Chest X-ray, AP view. Patient: 54 years old, sex M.
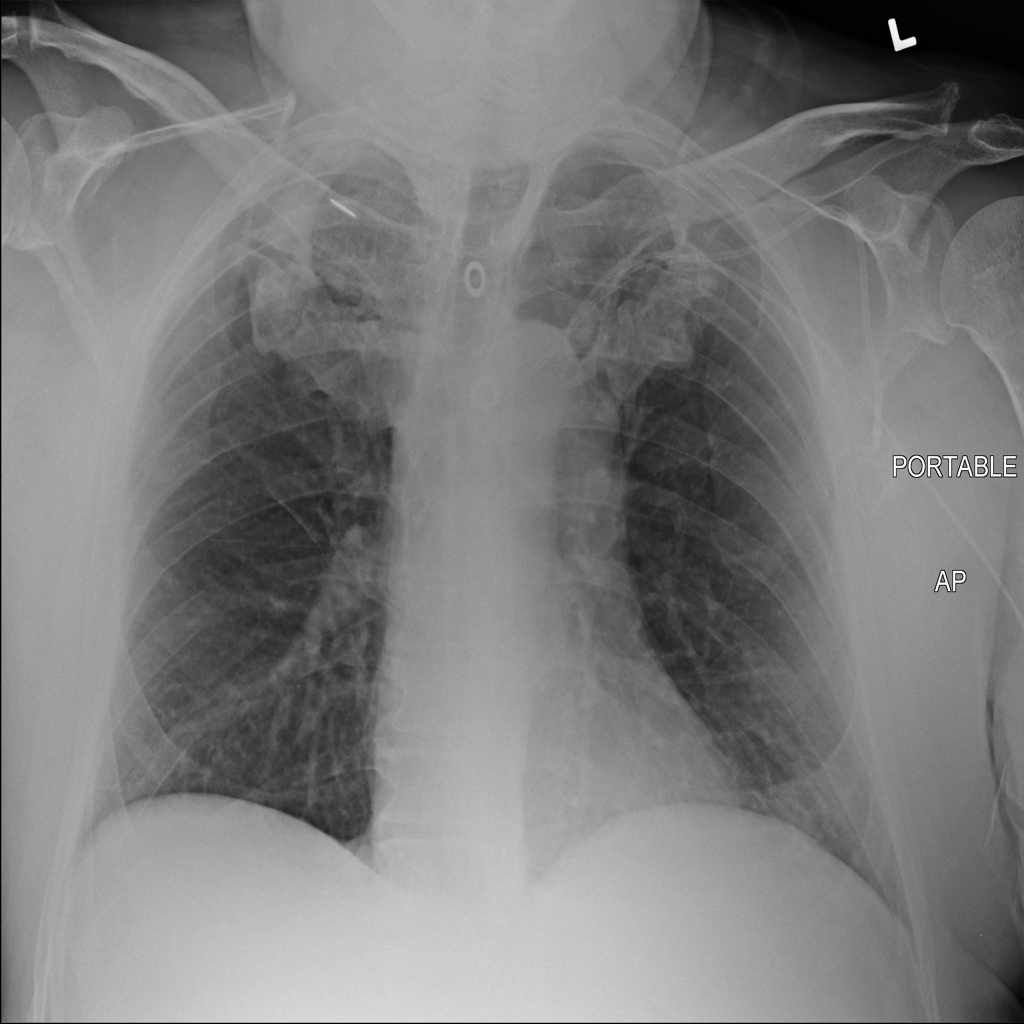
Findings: No Finding